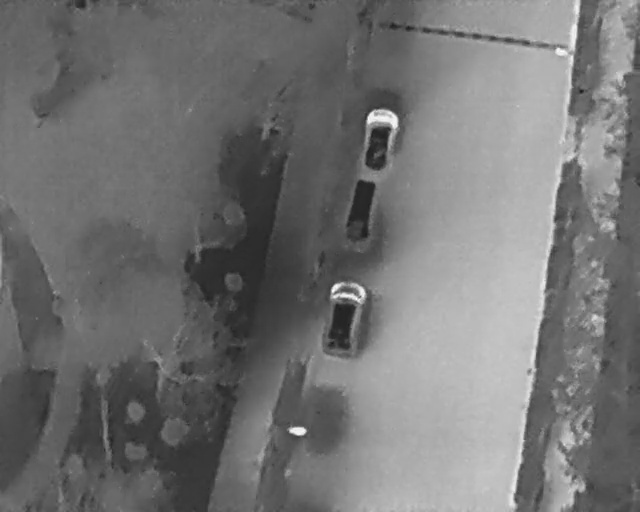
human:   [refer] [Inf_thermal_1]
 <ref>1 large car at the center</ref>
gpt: <box>[[47, 58, 59, 66, 11]]</box>